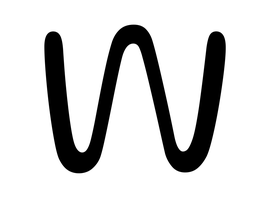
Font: Gluten_ExtraLight